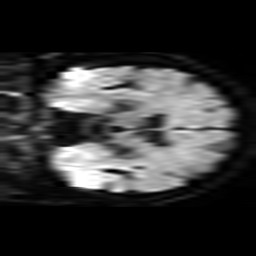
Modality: TRACE
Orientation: coronal
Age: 76
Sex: male
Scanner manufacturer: philips
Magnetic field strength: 3 T
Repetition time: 3.204 s
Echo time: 0.076 s